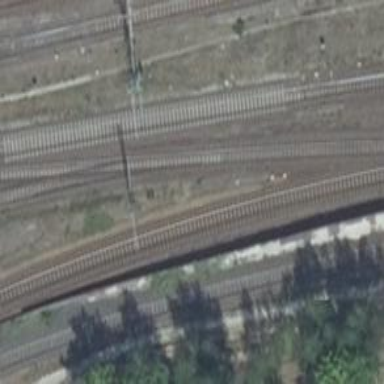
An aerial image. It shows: Railway signal.